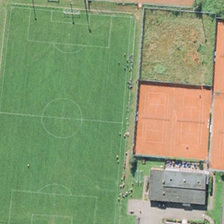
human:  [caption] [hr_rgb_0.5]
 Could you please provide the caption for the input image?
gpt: two small buildings and four tennis courts are near a football field .

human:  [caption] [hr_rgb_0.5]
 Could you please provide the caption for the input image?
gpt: the playground consists of a red track and a green football field .

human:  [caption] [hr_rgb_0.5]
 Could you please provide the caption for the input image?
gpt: two small buildings and four tennis courts are near a football field .

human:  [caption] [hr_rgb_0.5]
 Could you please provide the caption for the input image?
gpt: the playground is surrounded by lush trees and houses .

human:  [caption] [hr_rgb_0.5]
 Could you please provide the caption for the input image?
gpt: the playground consists of a red track and a green football field .